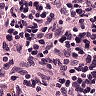
Metastatic tissue present: no